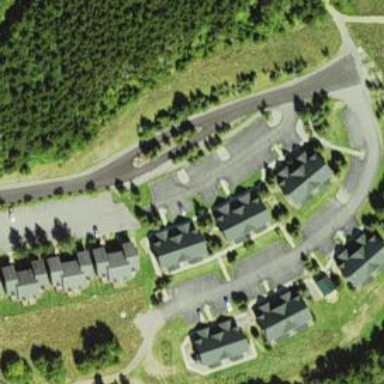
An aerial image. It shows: Apartment building suitable for tourism.